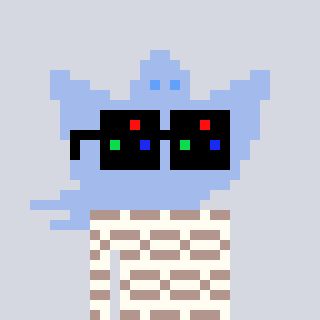
a pixel art character with square black sunglasses, a ghost-B-shaped head and a grayscale-colored body on a cool background